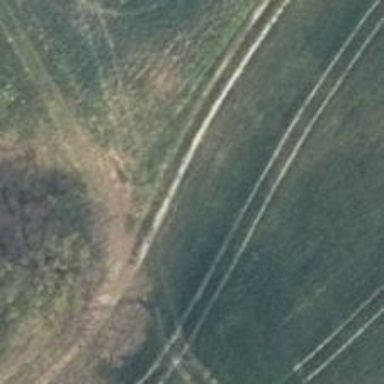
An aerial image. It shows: Dirt track road with grade 4 tracktype.